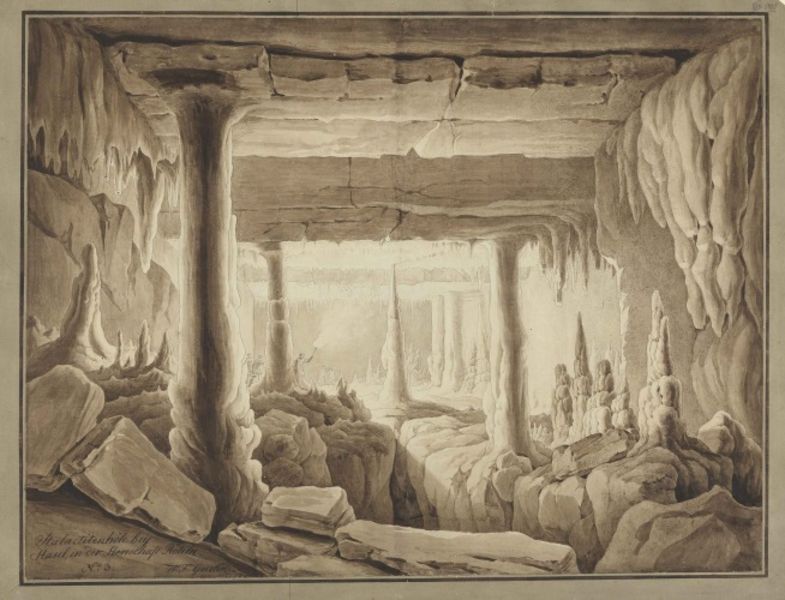
Titel: Die Stalaktitenhöhle bei Hasel in Südbaden III
Künstler: Friedrich Wilhelm Gmelin
Standort: Karlsruhe
Institution: Staatliche Kunsthalle Karlsruhe
Schlagwörter: beige, steine, column, columns, white, black, dark, gray, interior, old, painting, room, picture, print, brown, sad, cloud, rock, rocks, stone, building, water, roof, snow, light, path, drawing, ruin, ruins, shadow, sketch, falling, ice, photo, sunlight, ancient, ceiling, art, cave, shadows, pillar, script, structure, hanging, tan, stones, potrait, underground, weiß, sepia, pointed, sharp, depth, säulen, post, halle, pillars, cavern, tunnel, signed, colorless, pilars, crack, formation, explorer, sktch, no color, jagged, höhle, pit, echo, pciture, caves, crag, stalagmites, dolomites, tropfstein, stalagmiten, stalagtiten, salz, ice cave, piller, chasm, stalactite, stalagtite, stalagmite, salt, stalagtites, crevasse, geology, geologic, calcium, cunstruction, iceland, ice pillars, stalatite, brag, stalactites, devestating, stagagtight, caverns